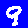
Digit: 9